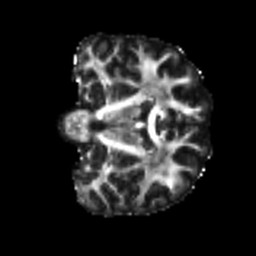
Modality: FA
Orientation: coronal
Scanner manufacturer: siemens
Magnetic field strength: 3 T
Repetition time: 4 s
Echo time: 0.0594 s